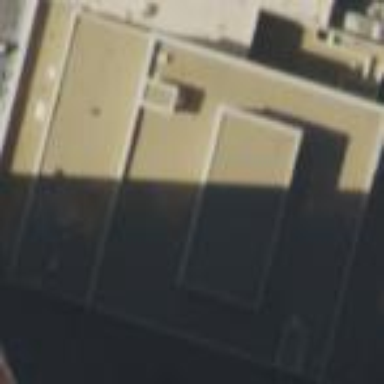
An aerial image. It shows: This is part of building that serves as theatre.